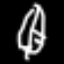
Label: leaf